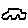
Label: car